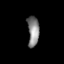
Tissue: lung
Cell type: Endothelial cells
Senescence score: 0.6079
Nuclear area (px): 342
Mean DAPI intensity: 133.491